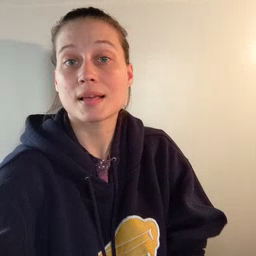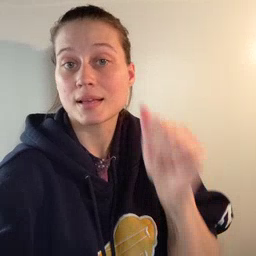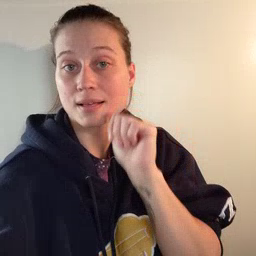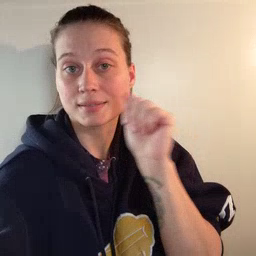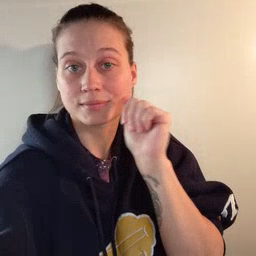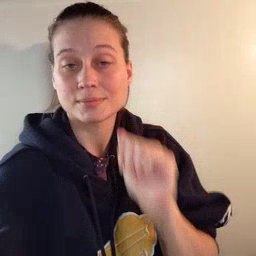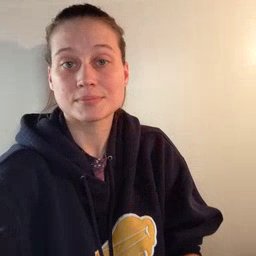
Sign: aunt